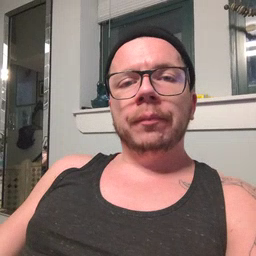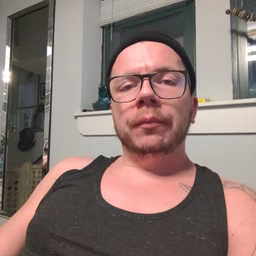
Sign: after